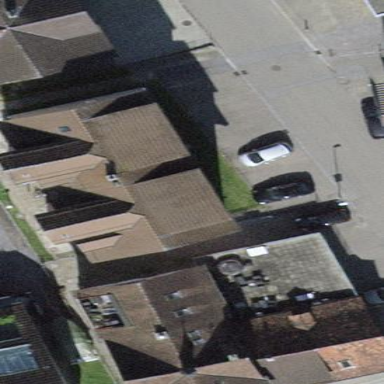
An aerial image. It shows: Semi-detached house.